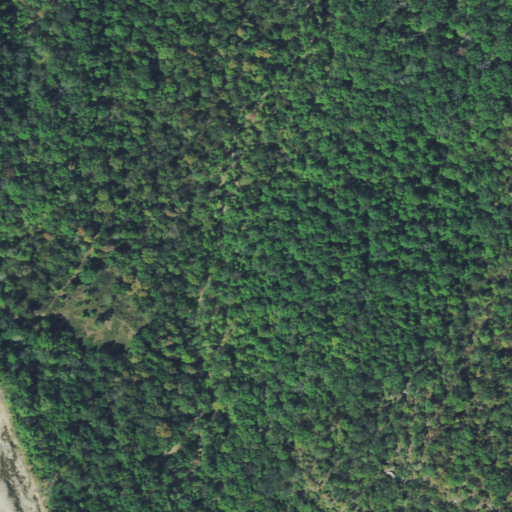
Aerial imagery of valley in Oklahoma named Glass Hollow containing deciduous forest, herbaceous wetlands, and woody wetlands